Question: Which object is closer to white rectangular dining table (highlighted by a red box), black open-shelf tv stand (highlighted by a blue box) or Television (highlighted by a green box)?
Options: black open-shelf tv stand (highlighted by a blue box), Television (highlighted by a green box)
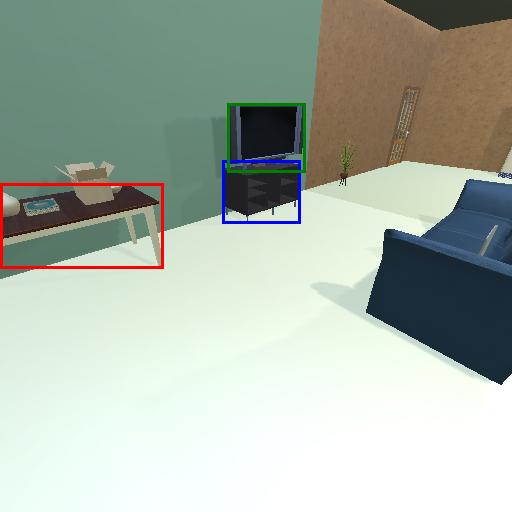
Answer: black open-shelf tv stand (highlighted by a blue box)